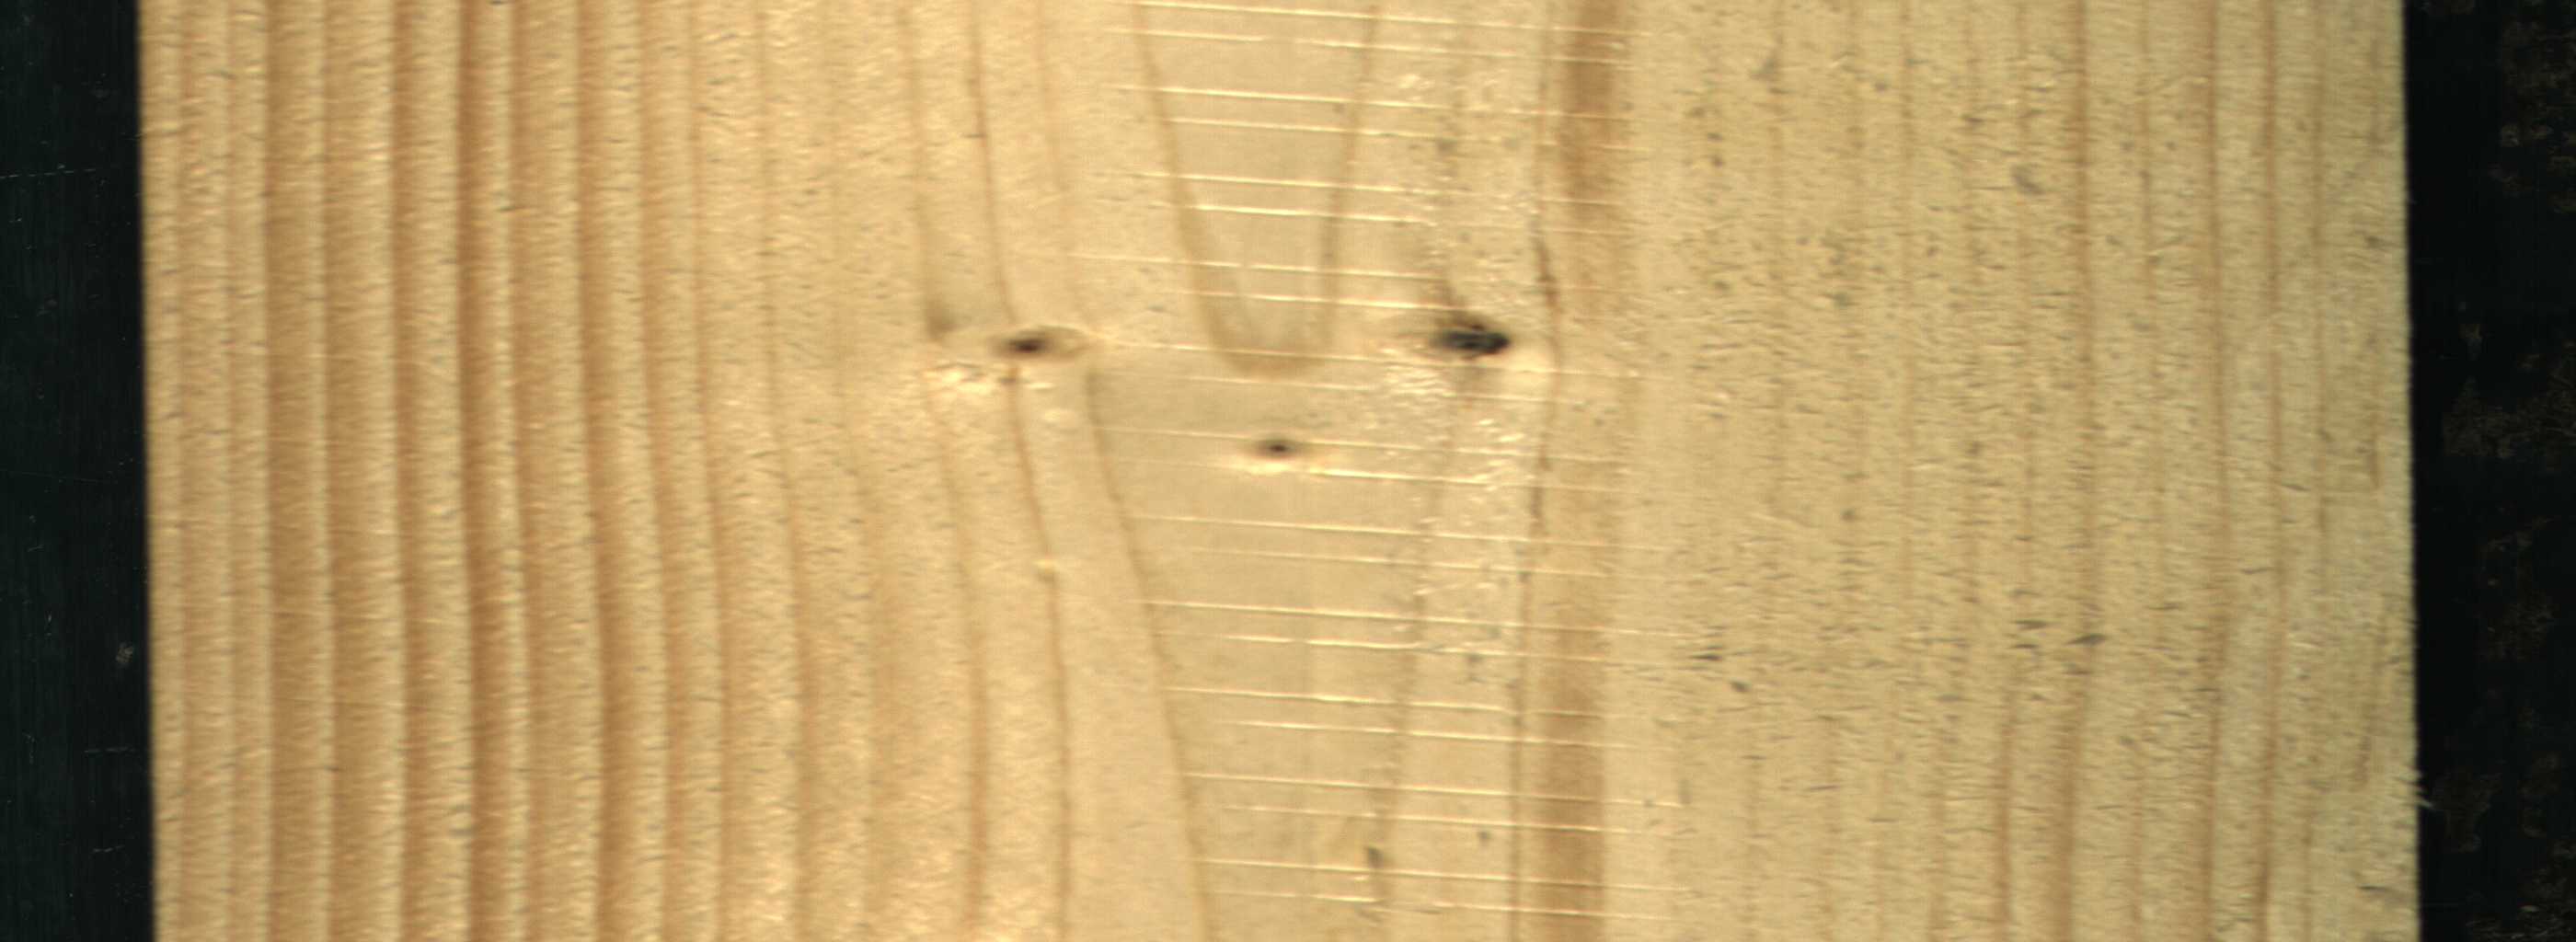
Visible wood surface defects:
Dead_Knot
Live_Knot
Live_Knot